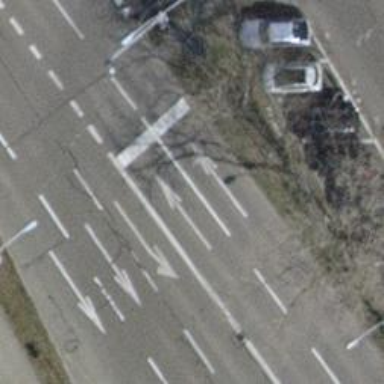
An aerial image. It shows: Road with traffic signals.